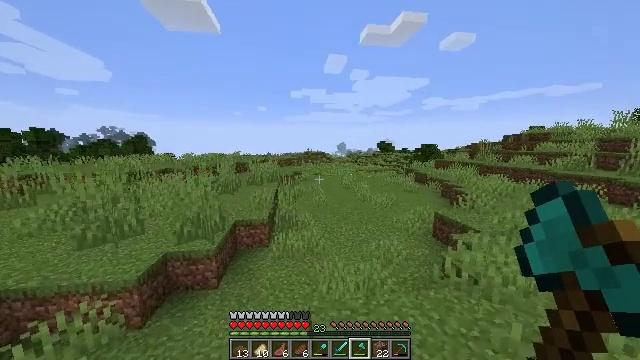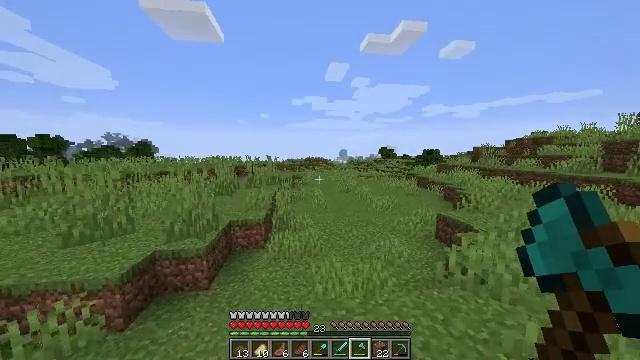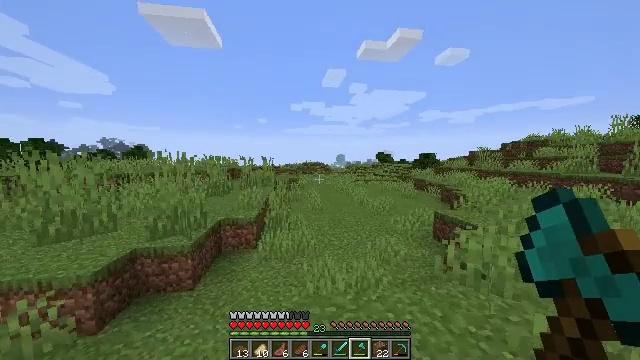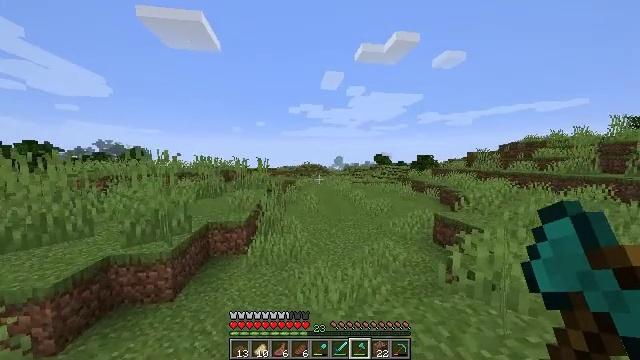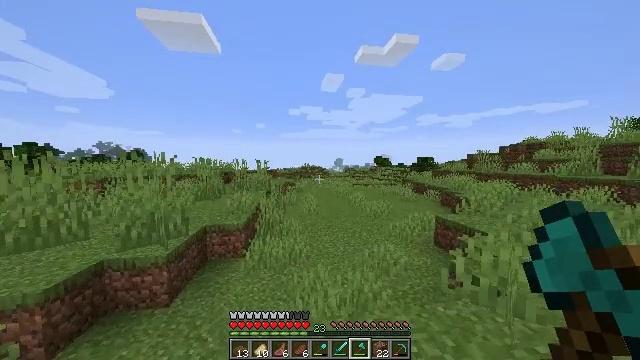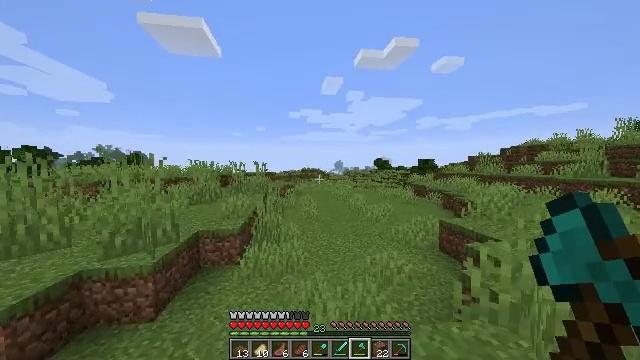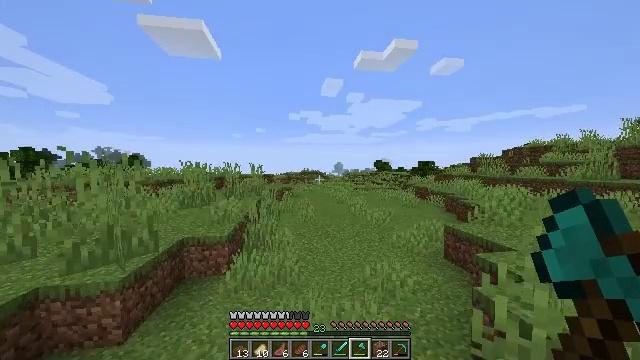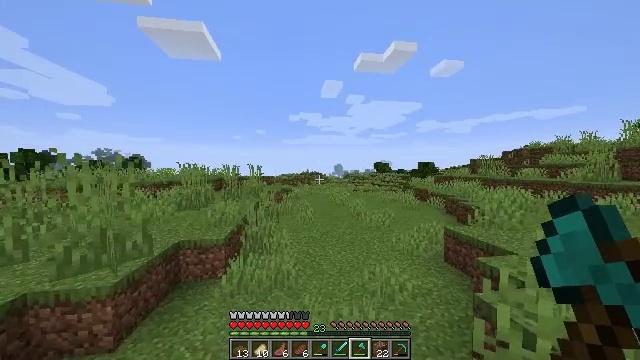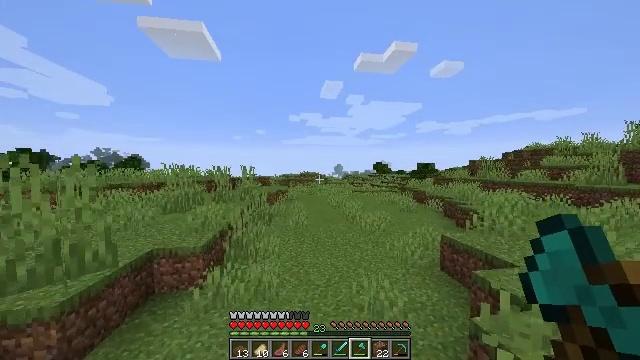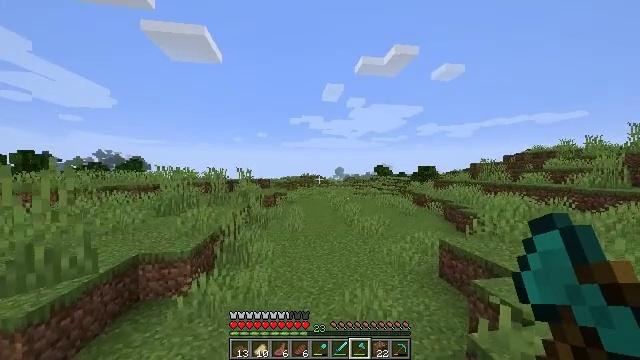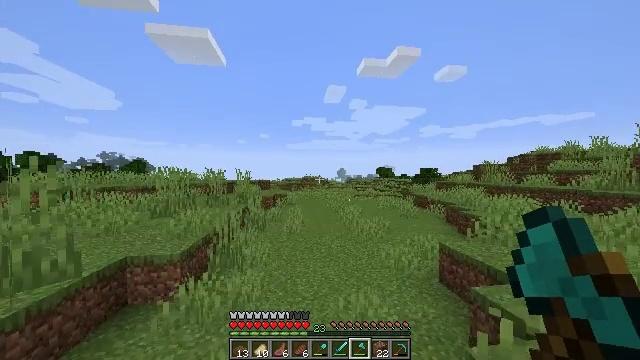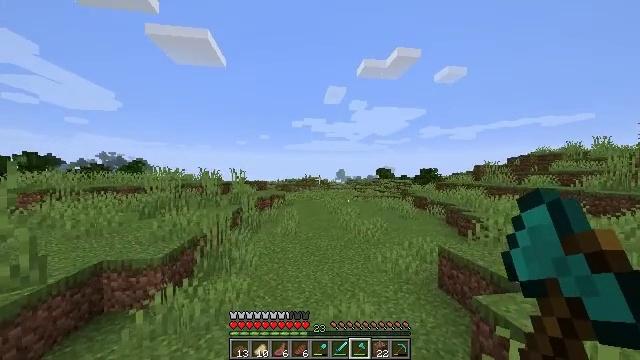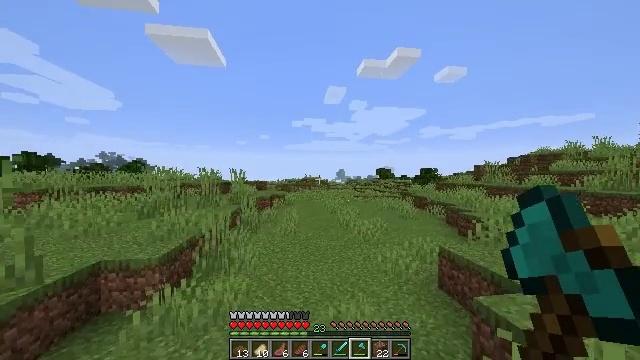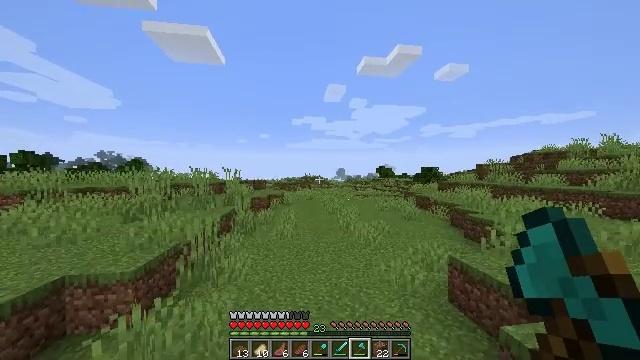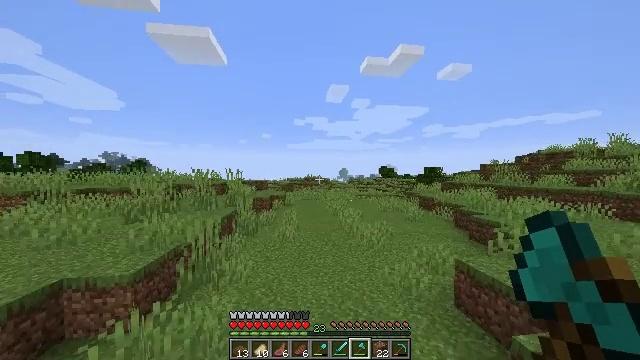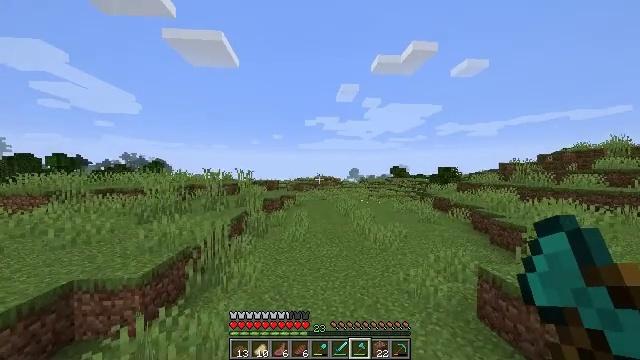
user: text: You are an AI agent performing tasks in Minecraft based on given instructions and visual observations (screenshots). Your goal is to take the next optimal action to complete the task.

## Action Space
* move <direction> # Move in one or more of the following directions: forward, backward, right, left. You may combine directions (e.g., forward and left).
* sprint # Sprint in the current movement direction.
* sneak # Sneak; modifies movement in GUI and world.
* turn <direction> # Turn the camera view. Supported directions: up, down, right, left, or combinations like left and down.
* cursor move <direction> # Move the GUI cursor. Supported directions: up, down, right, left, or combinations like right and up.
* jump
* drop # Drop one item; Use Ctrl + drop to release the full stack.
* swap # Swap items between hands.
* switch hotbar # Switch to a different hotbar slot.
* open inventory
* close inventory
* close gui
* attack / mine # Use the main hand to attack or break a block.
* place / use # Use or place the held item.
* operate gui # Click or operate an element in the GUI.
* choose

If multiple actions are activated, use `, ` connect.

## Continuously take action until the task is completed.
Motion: motion action
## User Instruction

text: Combat the chicken.
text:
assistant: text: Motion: move forward and move right, sprint, turn up
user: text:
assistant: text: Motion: move forward, sprint, turn up
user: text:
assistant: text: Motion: move forward, sprint
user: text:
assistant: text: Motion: move forward, sprint
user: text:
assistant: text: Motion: move forward, sprint
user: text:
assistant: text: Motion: move forward and move right
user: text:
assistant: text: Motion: move forward and move right
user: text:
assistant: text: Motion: move forward and move right
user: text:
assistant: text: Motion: move forward and move right
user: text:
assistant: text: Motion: move forward and move right
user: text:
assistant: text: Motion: move forward, sprint
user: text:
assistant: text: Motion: move forward, sprint
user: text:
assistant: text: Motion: move forward, sprint
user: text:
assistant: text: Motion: move forward, sprint
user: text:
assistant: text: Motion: move forward, sprint, turn left
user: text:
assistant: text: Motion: move forward, turn left
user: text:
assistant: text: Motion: move forward
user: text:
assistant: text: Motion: move forward
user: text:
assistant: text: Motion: move forward, jump
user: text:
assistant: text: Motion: move forward, jump
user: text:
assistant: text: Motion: move forward, jump
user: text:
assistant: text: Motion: move forward, jump
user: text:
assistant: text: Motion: move forward, jump
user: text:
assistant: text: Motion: move forward, jump
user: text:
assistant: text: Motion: move forward, jump
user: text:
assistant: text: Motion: move forward, jump
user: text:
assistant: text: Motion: move forward, jump
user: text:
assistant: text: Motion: move forward, jump
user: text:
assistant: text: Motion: move forward, jump
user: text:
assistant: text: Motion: move forward, jump